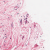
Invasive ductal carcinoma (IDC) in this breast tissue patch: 0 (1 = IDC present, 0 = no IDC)